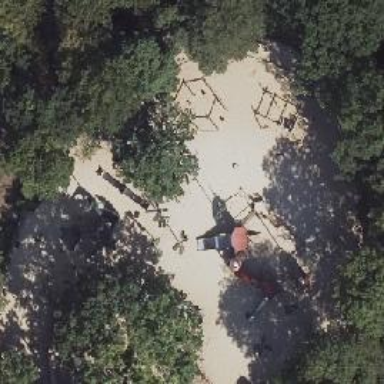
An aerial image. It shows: Playground featuring rope bridge.